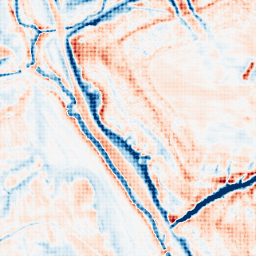
Category: trend_removal
Decomposition family: local_polynomial
Decomposition parameters: window_size: 21
degree: 3
Upsampling method: sinc_hamming
Upsampling parameters: scale: 8
kernel_size: 8
Upsampling scale: 8